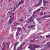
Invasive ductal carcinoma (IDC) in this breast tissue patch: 1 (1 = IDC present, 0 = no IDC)